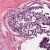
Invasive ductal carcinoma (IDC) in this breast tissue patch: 0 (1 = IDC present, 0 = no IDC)